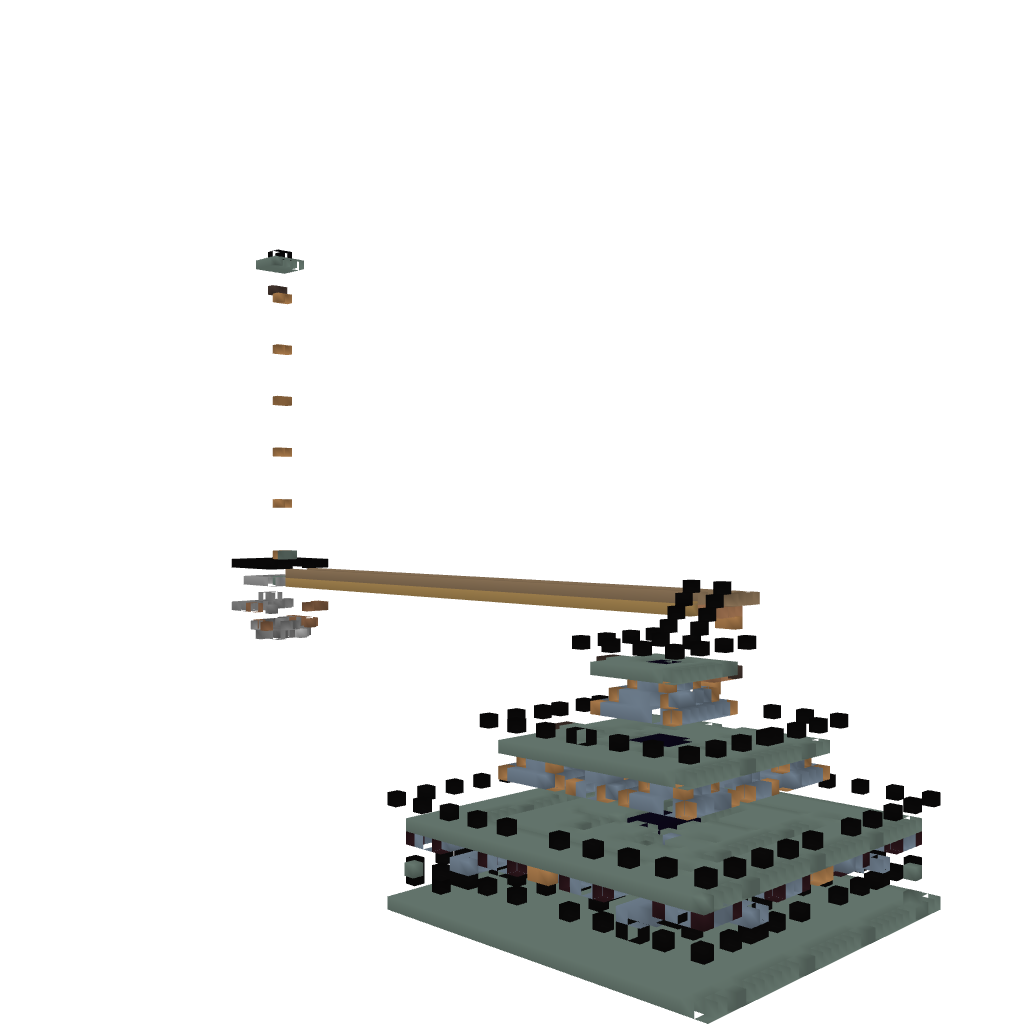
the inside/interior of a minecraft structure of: Castle 1